Aerial crown-view tile of a tropical tree (Barro Colorado Island, Panama), acquired 20241112:
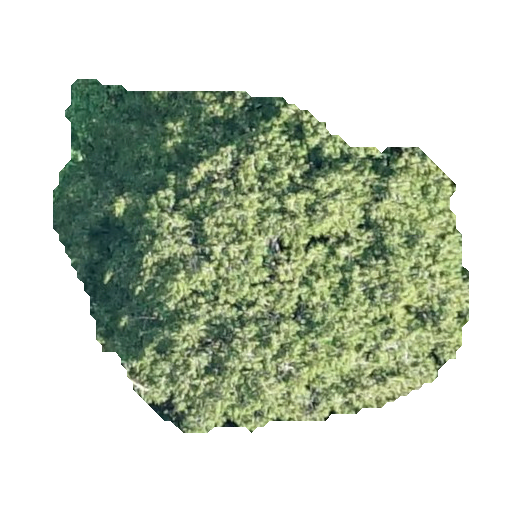
Species: Virola surinamensis
GBIF accepted scientific name: Virola surinamensis
Crown area: 172.026 m²